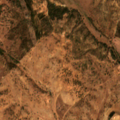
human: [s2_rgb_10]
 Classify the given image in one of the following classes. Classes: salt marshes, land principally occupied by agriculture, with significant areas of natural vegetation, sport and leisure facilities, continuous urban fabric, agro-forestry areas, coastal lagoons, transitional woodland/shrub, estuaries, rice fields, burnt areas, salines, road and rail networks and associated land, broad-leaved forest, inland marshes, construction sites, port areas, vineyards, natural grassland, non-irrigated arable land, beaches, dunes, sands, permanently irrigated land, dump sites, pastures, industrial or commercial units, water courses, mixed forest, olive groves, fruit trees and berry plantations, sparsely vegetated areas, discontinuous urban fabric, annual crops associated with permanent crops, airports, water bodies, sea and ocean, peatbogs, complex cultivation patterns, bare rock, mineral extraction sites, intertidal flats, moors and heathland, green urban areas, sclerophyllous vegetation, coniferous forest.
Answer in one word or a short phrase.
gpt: non-irrigated arable land, transitional woodland/shrub